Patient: sex F, age 76
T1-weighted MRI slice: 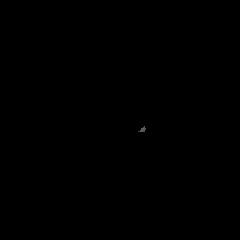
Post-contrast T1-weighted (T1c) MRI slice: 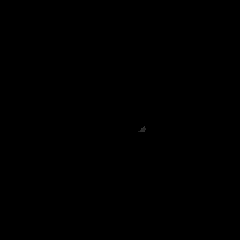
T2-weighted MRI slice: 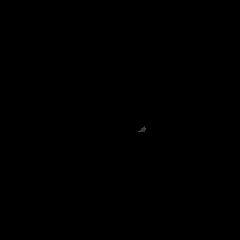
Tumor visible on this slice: no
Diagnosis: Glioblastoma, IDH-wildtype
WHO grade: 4